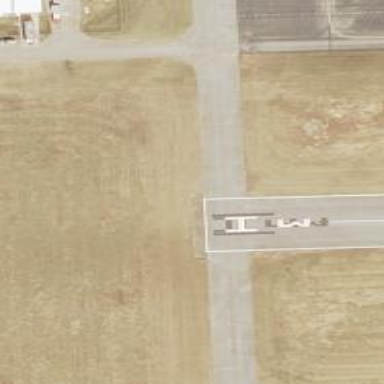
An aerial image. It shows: Asphalt runway at the airport.